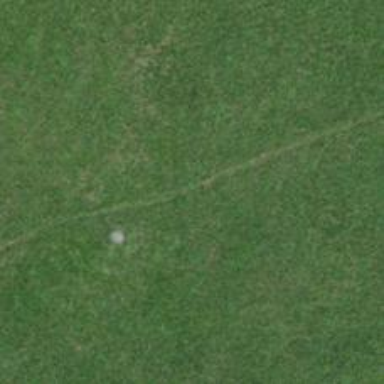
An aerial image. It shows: Path covered in grass.